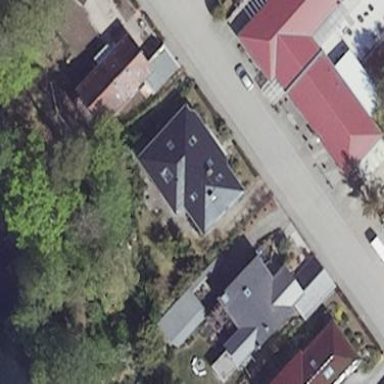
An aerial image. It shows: Residential house.